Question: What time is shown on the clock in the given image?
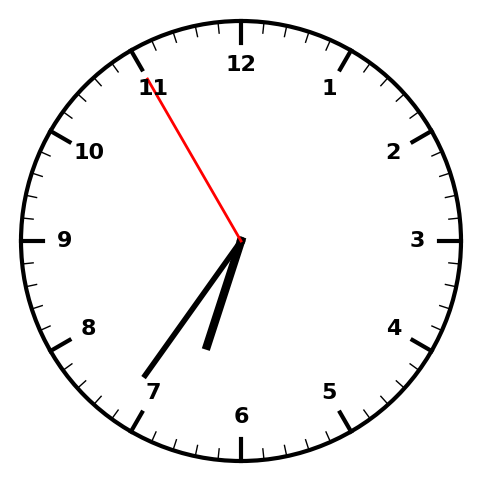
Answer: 06:35:55